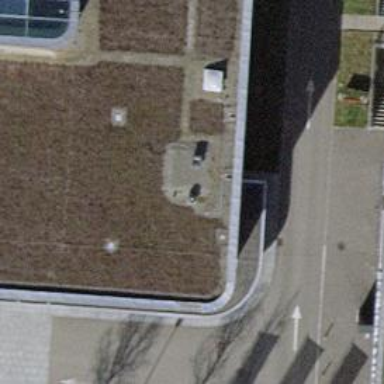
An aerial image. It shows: Parking area.